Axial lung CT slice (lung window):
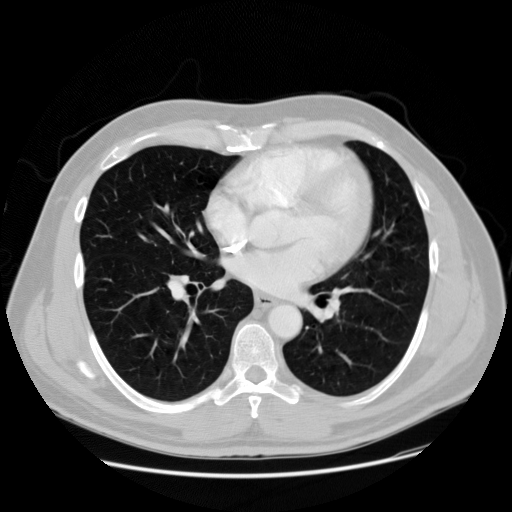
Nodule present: no